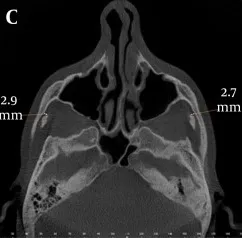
The distance between the coronoid process and the inner face of the frontal part of the zygomatic bone on axial CBCT scan.
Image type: radiology (ct)